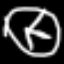
Label: clock